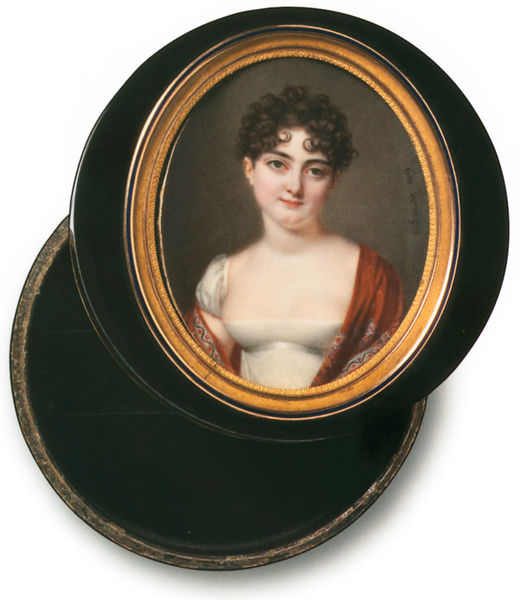
Titel: Portrait de femme sur ivoire.Sur le couvercle d’une boîte en poudre d’écaille moulée
Künstler: Jean-Baptiste Jacques Augustin
Institution: Paris, Musée des Arts Décoratifs, inv.39548
Schlagwörter: dunkel, haut, weiß, ausschnitt, braun, brust, busen, frau, frisur, kleid, mund, nase, ohr, schmuck, schwarz, dame, rot, tuch, jung, augen, rahmen, bild, bildnis, hals, portrait, porträt, gold, haare, reich, adel, augenbrauen, brosche, dekoltee, lippen, locken, ohren, renaissance, schultern, oval, rund, lächeln, brüste, rand, dick, büste, abbild, deckel, gefäß, dose, medaillon, gemalt, wohlhabend, frauenbildnis, tunika, miniatur, bruste